Interaction volume radius: 5 \u00c5
Interaction volume height: 45 \u00c5
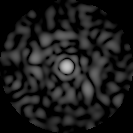
Disorder parameter: 0.851